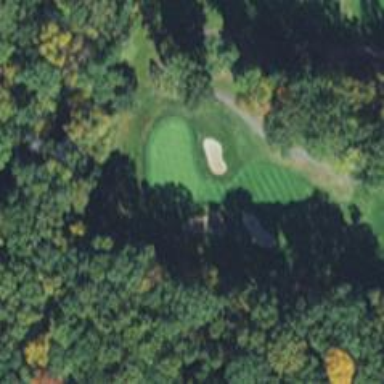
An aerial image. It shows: View of golf hole.